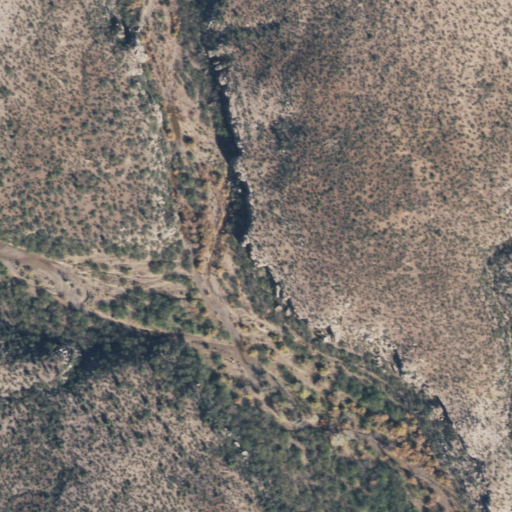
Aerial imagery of valley in Arizona named Black Mesa Canyon containing shrub, herbaceous wetlands, and woody wetlands